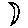
Label: moon